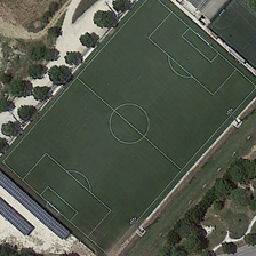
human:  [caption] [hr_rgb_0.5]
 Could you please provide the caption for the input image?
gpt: He is a green field football field.

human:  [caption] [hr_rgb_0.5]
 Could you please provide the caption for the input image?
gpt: Next to the stadium is a house with a grey roof.

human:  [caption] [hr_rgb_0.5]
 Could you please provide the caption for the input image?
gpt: There is a grey roof house next to the stadium.

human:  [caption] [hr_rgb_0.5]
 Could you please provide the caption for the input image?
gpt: Next to the stadium is a house with a grey roof.

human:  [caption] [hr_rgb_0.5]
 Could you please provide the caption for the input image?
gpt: The green field is a football field.